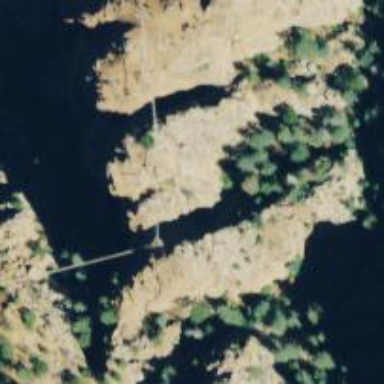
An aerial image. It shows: Simple-suspension bridge.